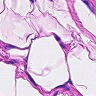
Metastatic tissue present: no